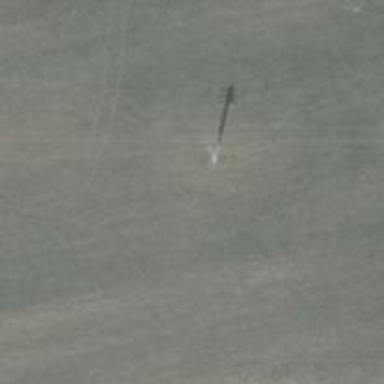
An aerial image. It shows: Power pole.